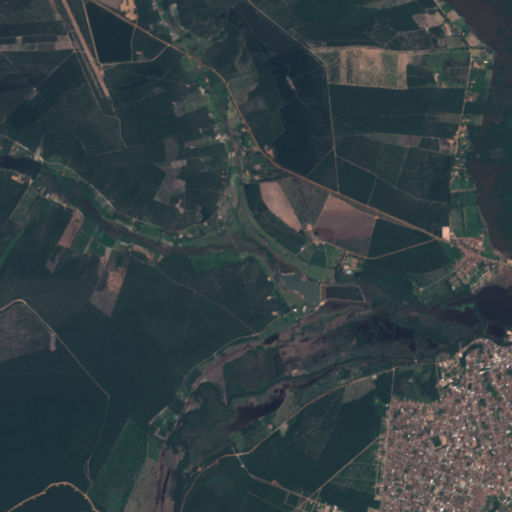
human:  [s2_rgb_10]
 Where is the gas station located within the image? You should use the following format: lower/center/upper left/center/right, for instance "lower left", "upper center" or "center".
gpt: The gas station is located in the lower right of the image.
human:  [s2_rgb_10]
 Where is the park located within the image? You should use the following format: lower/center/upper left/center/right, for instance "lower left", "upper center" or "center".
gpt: The park is located in the lower right of the image.
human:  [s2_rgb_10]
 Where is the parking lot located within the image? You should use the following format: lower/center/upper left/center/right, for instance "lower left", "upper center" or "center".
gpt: The parking lot is located in the lower right of the image.
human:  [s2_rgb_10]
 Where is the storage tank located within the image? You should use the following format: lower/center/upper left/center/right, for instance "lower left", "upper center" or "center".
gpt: The storage tank is located in the lower right of the image.
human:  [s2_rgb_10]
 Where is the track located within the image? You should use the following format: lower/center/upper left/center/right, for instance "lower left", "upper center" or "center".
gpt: There is no track in the image.